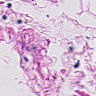
Metastatic tissue present: no